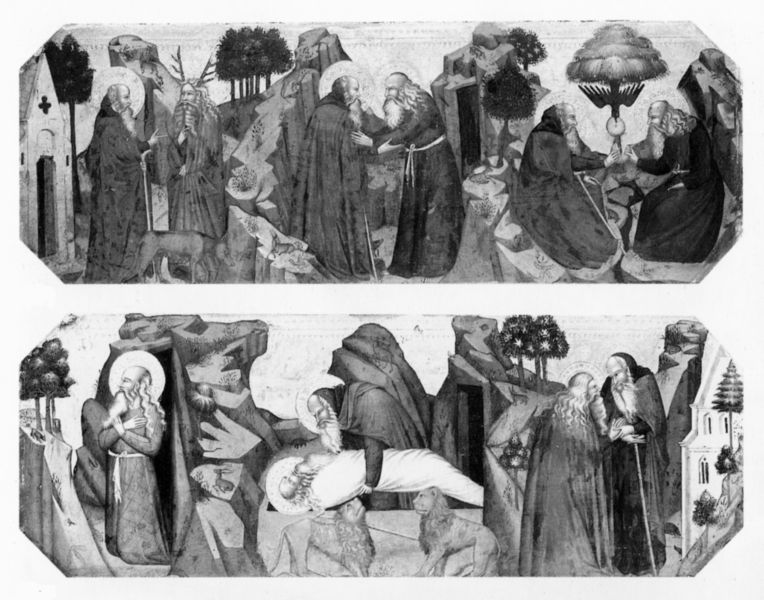
Titel: Begegnung des Heiligen Antonius Abbas mit dem mythologischen Monster, Hl. Antonius mit dem Hl. Paulus Eremita, die wunderbare Mahlzeit & Tod und Begräbnis des Hl. Paulus, die Inventur des Paphnutius
Standort: Herkunft: Pisa (EU - I - Toskana)
Institution: Berlin, Gemäldegalerie, Kat.Nr. 1085, 1086
Schlagwörter: berg, gemälde, landschaft, männer, szene, zeichnung, taube, tod, witz, heiligenschein, löwen, jesus, biblisch, tafelbild, kmittelalter